Question: trying to send the request but it doesn't work for some reason:
This is what should work with CURL command
'''
curl --data "client_id={client_id}&client_secret={client_secret}&code={code}&grant_type=authorization_code&redirect_uri={redirect_uri}" https://cloud.testtest.com/oauth/access_token.php
'''
But in C# I've built this one:
'''
var webRequest = (HttpWebRequest)WebRequest.Create("https://cloud.merchantos.com/oauth/access_token.php");
webRequest.Method = "POST";
if (requestBody != null)
{
webRequest.ContentType = "application/x-www-form-urlencoded";
using (var writer = new StreamWriter(webRequest.GetRequestStream()))
{
writer.Write("client_id=1&client_secret=111&code=MY_CODE&grant_type=authorization_code&redirect_uri=app.testtest.com");
}
}
HttpWebResponse response = null;
try
{
response = (HttpWebResponse)webRequest.GetResponse();
}
catch (WebException exception)
{
var responseStream = exception.Response.GetResponseStream();
if (responseStream != null)
{
var reader = new StreamReader(responseStream);
string text = reader.ReadToEnd().Trim();
throw new WebException(text);
}
}
'''

Please advice. for some reason can't figure out why the code doesn't work
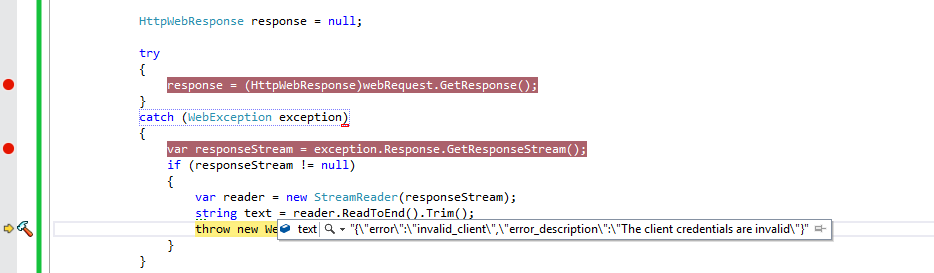
Answer: When using 'WebRequest' you need to follow a certain pattern, by setting the request types, credentials, and the request content if any.
This usually comes out to something like:
'''
WebRequest request = WebRequest.Create("http://www.contoso.com/PostAccepter.aspx ");
// Set the Network credentials
request.Credentials = CredentialCache.DefaultCredentials;
request.Method = "POST";
// Create POST data and convert it to a byte array.
string postData = "This is a test that posts this string to a Web server.";
byte[] byteArray = Encoding.UTF8.GetBytes(postData);
request.ContentType = "application/x-www-form-urlencoded";
// Set the ContentLength property of the WebRequest.
request.ContentLength = byteArray.Length;
using (Stream dataStream = request.GetRequestStream())
{
// Write the data to the request stream.
dataStream.Write(byteArray, 0, byteArray.Length);
}
using (WebResponse response = request.GetResponse())
{
// Display the status.
Console.WriteLine(((HttpWebResponse)response).StatusDescription);
// Get the stream containing content returned by the server.
using (StreamReader reader = new StreamReader(response.GetResponseStream()))
{
Console.WriteLine(reader.ReadToEnd());
}
}
'''
The above is a sample of how the request should be constructed. Reviewing your sample code, it appears you are missing the 'Credentials' and the 'ContentLength' properties. The exception screenshot indicates a problem with the former however.
See more details on MSDN - <URL>